Interaction volume radius: 10 \u00c5
Interaction volume height: 20 \u00c5
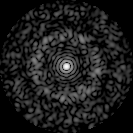
Disorder parameter: 0.8565